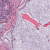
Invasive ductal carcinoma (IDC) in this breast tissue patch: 1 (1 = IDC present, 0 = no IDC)